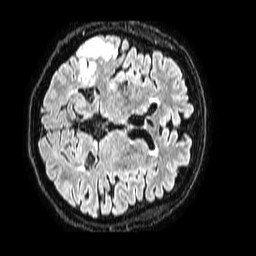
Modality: FLAIR
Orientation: axial
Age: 69
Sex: male
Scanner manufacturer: philips
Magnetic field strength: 1.5 T
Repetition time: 4.8 s
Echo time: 0.3 s